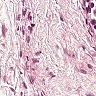
Metastatic tissue present: no